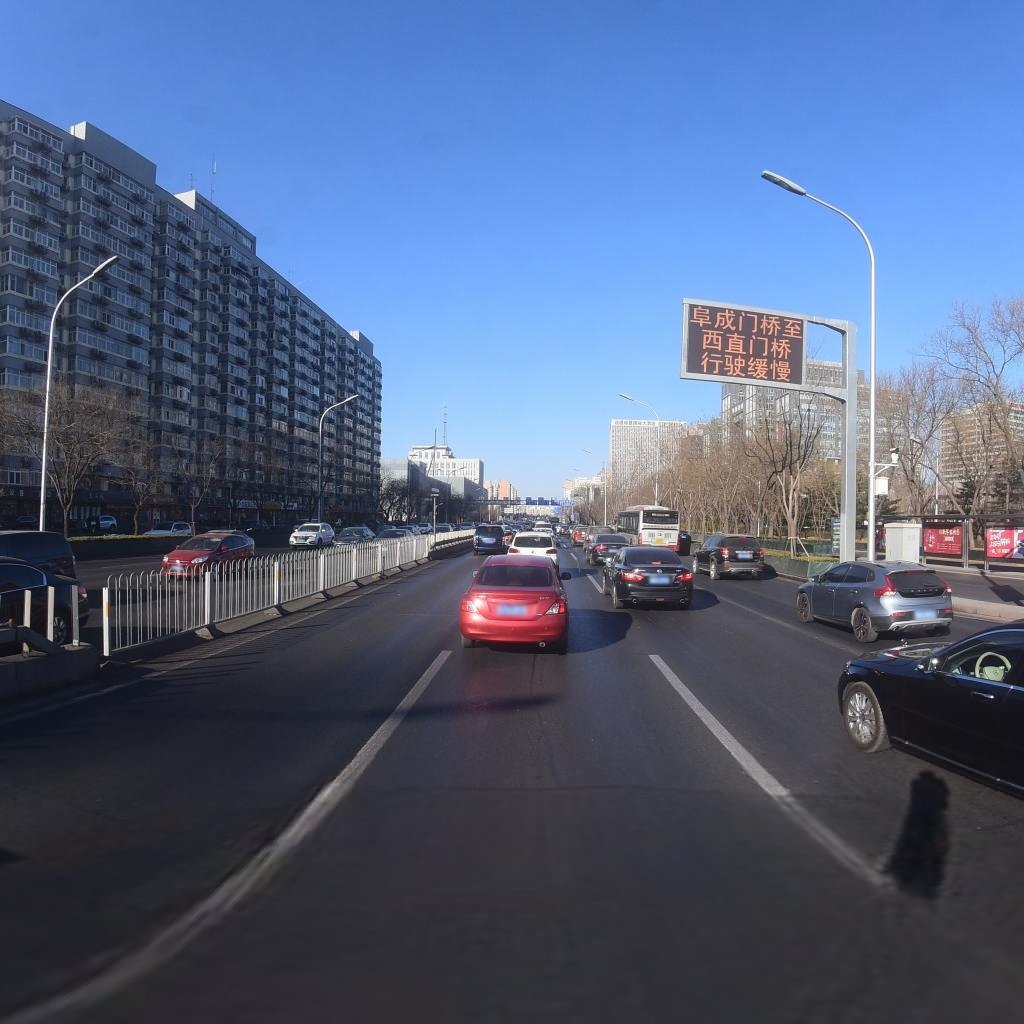
Region: Xicheng
Road damage annotations: longitudinal patch